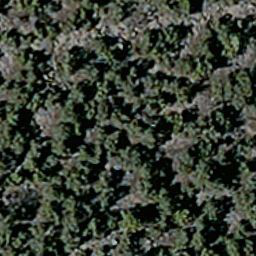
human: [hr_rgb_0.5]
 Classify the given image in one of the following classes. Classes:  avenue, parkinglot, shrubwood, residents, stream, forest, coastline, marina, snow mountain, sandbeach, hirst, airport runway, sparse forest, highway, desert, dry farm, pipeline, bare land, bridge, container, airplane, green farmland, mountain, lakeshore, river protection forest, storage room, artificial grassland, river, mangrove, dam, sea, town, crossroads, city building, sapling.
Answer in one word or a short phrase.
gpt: sparse forest